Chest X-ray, PA view. Patient: 60 years old, sex F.
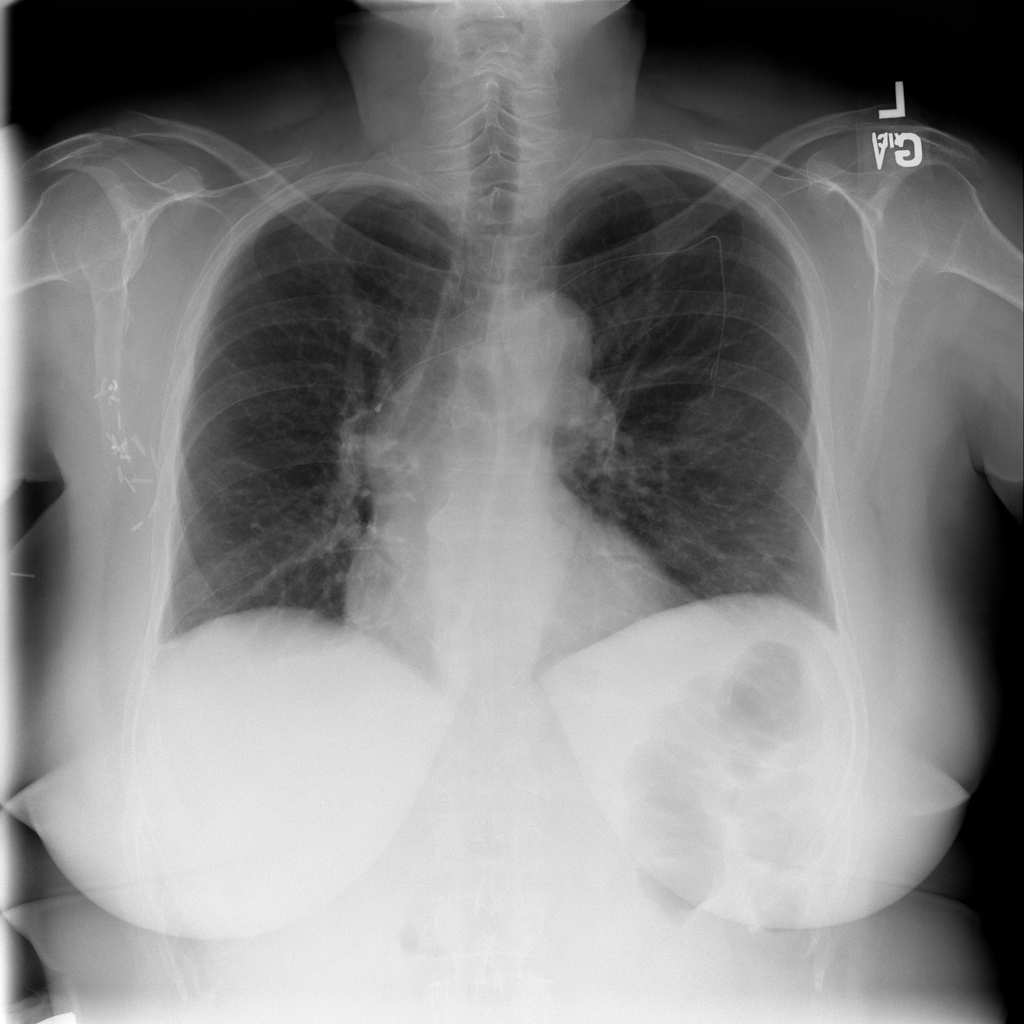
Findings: No Finding